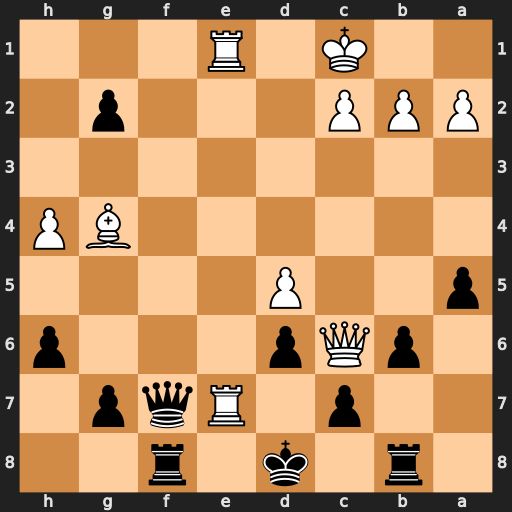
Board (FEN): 1r1k1r2/2p1Rqp1/1pQp3p/p2P4/6BP/8/PPP3p1/2K1R3
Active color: b
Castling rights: -
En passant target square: -
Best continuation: Qxe7 Rxe7 g1=Q+